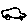
Label: car